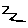
Label: zigzag